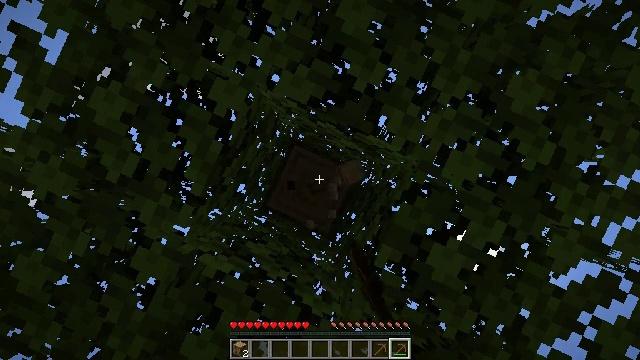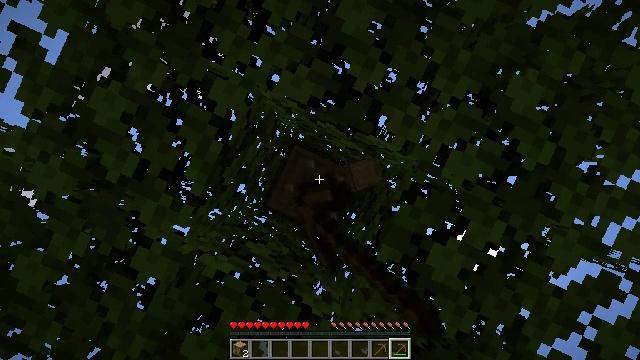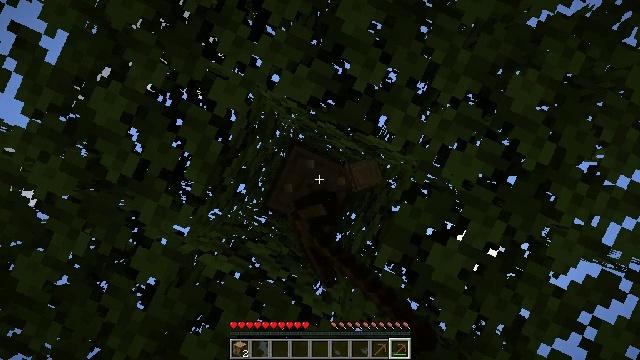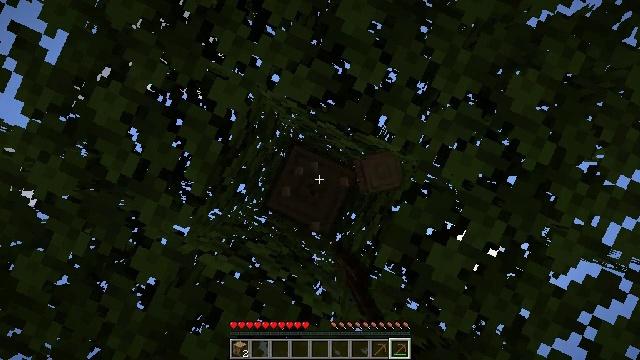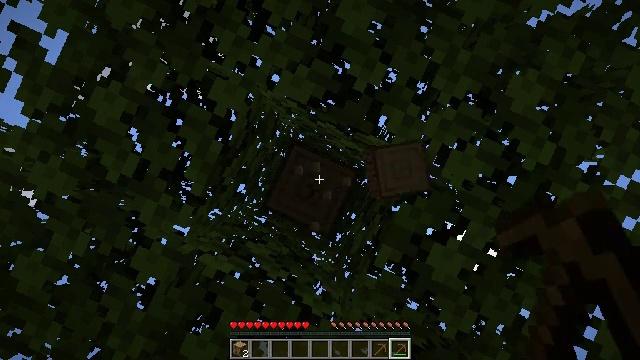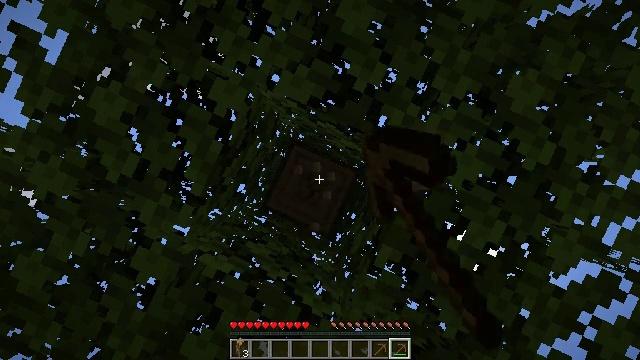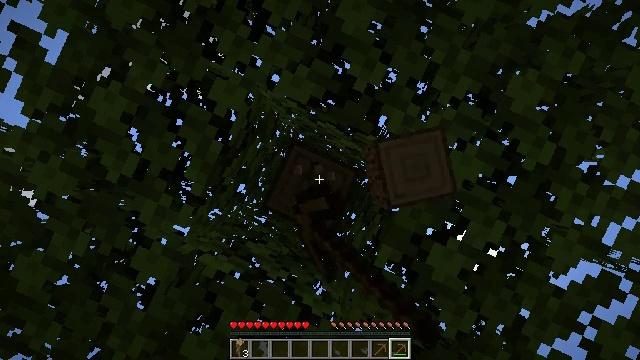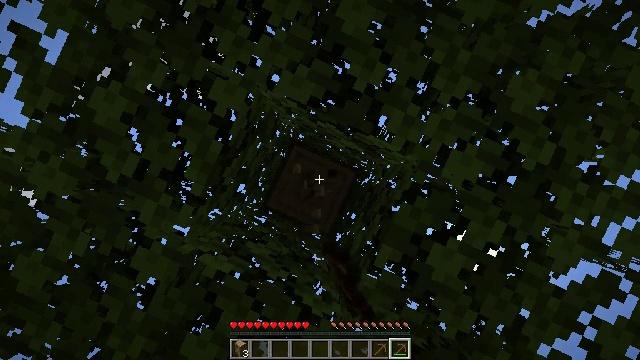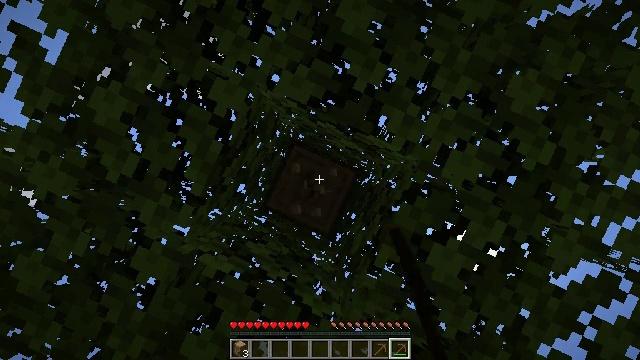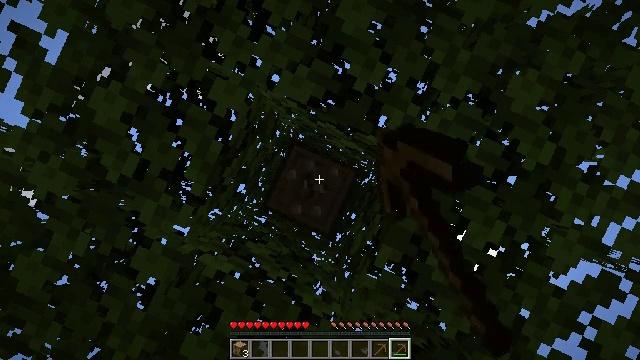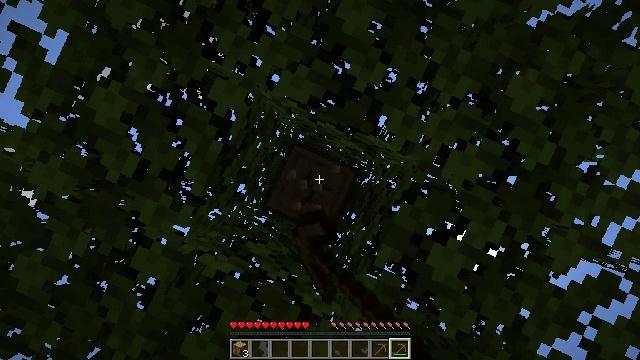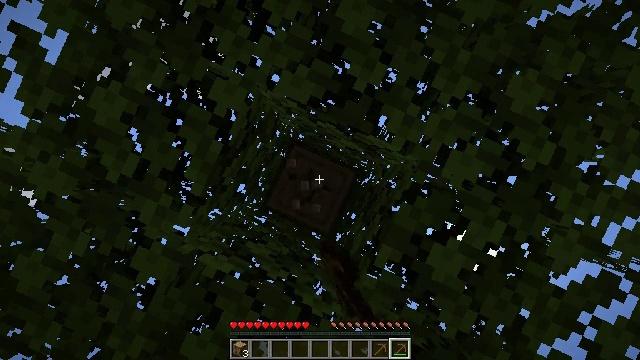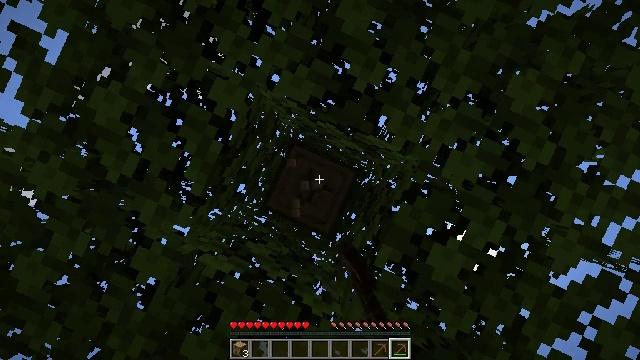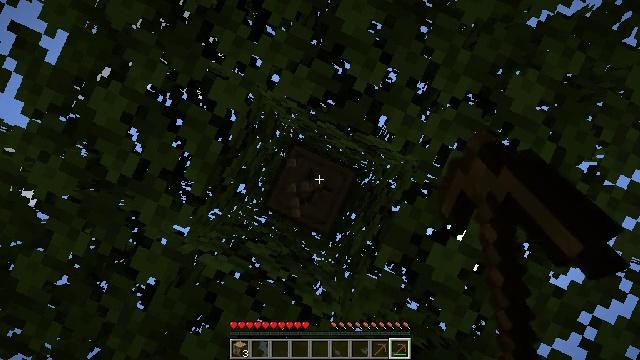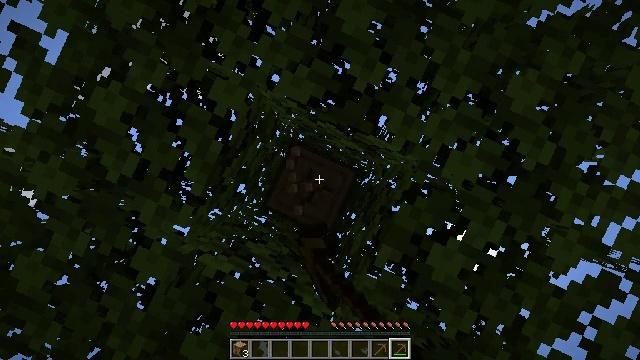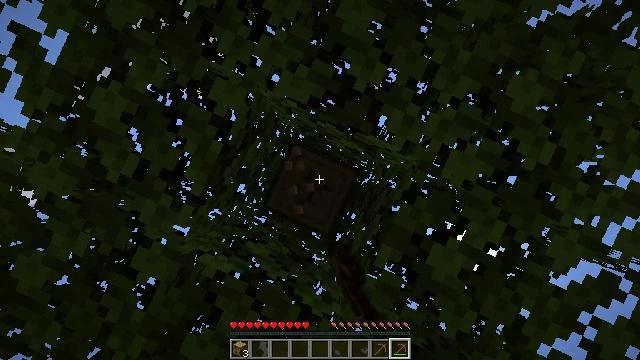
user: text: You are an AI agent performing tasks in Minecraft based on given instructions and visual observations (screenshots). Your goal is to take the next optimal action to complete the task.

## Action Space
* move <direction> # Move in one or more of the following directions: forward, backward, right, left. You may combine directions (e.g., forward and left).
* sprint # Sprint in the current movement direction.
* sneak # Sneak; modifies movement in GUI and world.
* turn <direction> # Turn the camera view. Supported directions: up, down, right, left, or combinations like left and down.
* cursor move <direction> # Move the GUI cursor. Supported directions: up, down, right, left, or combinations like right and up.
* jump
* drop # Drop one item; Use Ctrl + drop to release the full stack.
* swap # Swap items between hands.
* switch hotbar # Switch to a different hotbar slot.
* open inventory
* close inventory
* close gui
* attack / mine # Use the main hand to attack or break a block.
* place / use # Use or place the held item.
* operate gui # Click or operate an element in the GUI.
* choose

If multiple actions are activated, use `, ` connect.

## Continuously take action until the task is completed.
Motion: motion action
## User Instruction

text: Chop down the oak log.
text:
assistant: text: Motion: attack / mine
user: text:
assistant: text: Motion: attack / mine
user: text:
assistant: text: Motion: attack / mine
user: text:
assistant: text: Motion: attack / mine
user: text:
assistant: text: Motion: attack / mine
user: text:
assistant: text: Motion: attack / mine
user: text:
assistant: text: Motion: attack / mine
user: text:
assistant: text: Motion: attack / mine
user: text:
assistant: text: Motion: attack / mine
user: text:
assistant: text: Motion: attack / mine
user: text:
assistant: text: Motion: attack / mine
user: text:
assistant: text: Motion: attack / mine
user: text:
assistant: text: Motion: attack / mine
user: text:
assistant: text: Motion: attack / mine
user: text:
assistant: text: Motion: attack / mine
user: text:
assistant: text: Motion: attack / mine
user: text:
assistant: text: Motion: attack / mine
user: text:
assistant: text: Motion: attack / mine
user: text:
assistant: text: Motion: attack / mine
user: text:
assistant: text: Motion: attack / mine
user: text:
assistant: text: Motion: attack / mine
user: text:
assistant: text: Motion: attack / mine
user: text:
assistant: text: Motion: attack / mine
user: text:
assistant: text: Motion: attack / mine
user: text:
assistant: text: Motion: attack / mine
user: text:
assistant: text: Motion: attack / mine
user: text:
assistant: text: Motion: attack / mine
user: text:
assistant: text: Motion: attack / mine
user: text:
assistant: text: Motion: attack / mine
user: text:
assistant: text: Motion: attack / mine